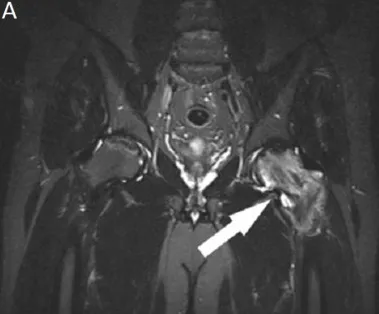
MRI:. Coronal plane, MRI showing avascular osteonecrosis of the left femoral head.
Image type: radiology (mri)